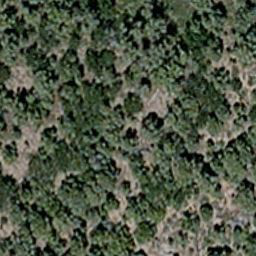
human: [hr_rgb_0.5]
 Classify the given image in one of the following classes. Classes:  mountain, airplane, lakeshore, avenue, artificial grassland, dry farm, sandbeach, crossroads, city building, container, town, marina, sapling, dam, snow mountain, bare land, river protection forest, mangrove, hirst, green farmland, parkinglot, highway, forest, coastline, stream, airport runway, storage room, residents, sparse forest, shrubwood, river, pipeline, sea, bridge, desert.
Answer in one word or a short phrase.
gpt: sparse forest